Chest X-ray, PA view. Patient: 62 years old, sex F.
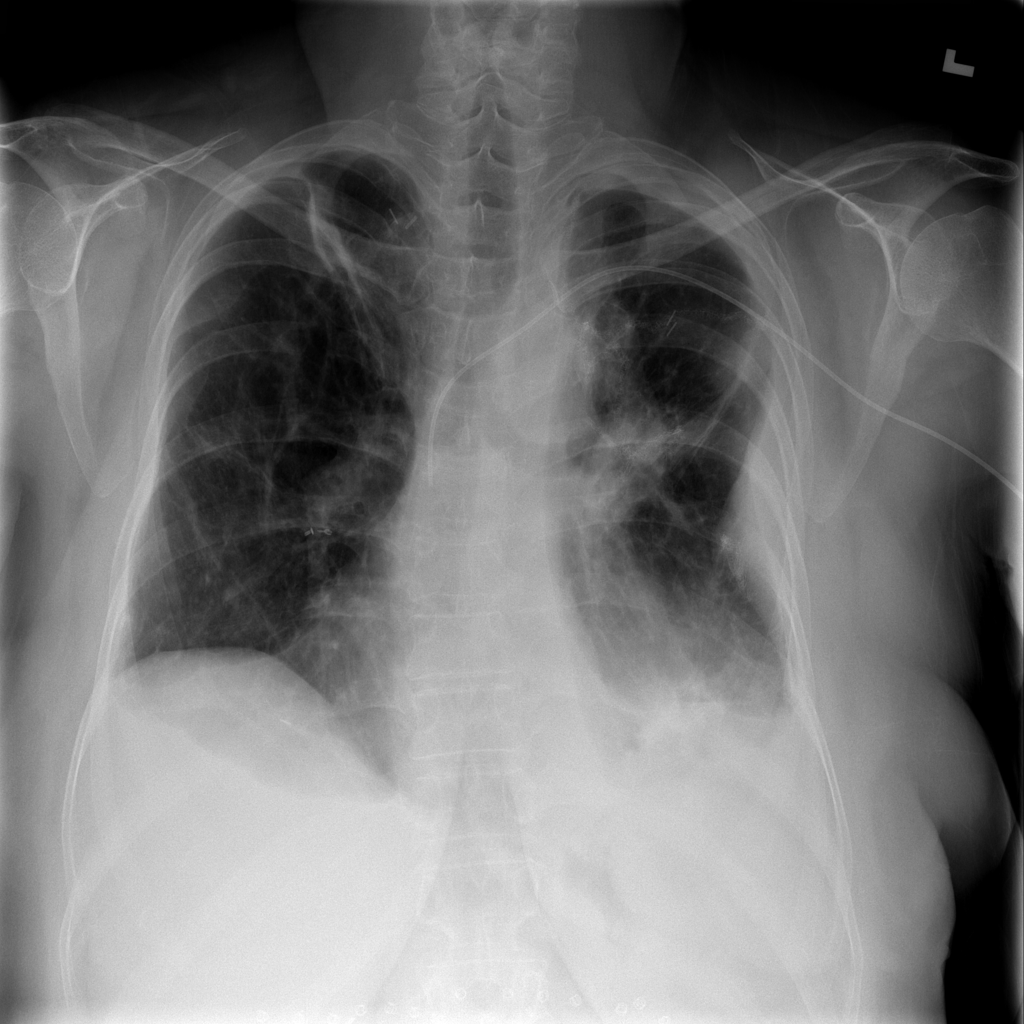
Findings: Atelectasis, Pleural_Thickening